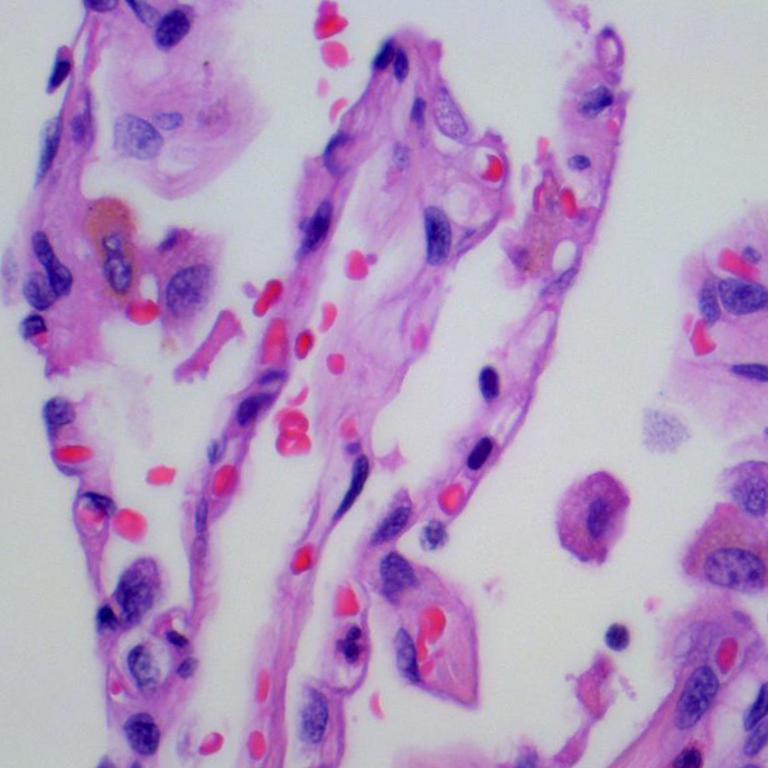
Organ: lung
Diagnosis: benign